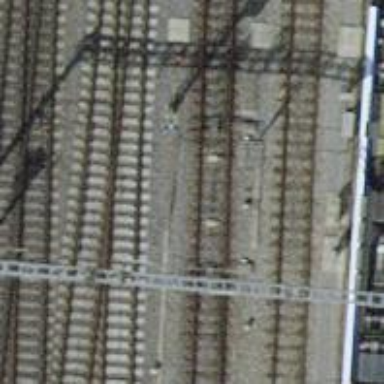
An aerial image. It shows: Single-track electrified railway siding with contact line.